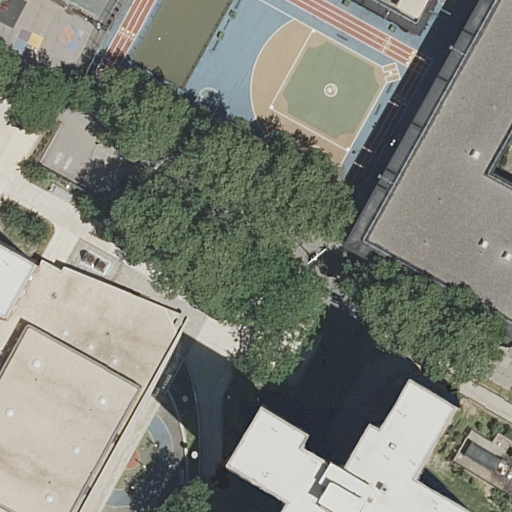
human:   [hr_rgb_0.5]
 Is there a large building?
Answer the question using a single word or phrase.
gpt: no

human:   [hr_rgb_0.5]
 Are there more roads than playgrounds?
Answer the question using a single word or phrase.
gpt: no

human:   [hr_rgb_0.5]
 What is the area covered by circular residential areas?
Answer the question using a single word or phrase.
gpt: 0m2

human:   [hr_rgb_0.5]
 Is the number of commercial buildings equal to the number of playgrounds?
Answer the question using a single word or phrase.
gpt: no

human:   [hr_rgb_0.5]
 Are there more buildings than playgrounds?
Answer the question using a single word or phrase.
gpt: yes

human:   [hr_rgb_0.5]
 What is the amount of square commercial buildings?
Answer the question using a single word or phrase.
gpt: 0

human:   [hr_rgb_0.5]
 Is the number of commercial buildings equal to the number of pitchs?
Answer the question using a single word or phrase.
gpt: no

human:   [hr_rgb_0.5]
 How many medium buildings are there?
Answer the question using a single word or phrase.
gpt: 3

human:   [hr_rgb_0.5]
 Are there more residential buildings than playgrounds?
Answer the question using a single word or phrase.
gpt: yes

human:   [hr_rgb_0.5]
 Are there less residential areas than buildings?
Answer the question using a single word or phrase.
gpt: yes

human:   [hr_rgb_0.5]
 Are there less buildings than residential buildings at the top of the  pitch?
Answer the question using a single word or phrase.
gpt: no

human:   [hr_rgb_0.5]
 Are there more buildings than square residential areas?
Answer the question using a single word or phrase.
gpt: yes

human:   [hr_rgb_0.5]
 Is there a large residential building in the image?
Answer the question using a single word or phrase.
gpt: no

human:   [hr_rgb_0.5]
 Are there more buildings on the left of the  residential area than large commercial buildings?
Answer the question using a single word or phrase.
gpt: no

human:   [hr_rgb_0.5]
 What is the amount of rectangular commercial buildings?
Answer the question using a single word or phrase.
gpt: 0

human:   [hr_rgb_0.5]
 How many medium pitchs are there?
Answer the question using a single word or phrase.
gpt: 0

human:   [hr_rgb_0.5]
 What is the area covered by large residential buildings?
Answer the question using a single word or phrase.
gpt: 0m2

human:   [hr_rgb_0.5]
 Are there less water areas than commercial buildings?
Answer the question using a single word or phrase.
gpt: no

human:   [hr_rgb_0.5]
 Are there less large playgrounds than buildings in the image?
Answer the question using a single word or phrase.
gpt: yes

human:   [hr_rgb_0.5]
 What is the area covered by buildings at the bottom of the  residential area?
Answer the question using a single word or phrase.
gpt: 994m2

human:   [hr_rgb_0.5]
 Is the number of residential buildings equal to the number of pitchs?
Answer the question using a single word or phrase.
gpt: no

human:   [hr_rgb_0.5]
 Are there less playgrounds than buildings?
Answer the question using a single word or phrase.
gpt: yes

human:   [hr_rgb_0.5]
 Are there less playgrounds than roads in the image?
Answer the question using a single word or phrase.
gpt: no

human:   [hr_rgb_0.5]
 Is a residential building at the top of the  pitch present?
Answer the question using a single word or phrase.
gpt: no

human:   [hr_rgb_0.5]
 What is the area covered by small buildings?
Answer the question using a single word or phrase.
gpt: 58m2

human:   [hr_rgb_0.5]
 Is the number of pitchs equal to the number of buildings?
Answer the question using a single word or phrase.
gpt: no

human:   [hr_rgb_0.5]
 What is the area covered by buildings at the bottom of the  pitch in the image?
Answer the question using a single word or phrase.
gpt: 659m2

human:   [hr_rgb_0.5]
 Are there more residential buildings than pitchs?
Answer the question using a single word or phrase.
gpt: yes

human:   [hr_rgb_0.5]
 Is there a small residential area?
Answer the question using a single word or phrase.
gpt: no

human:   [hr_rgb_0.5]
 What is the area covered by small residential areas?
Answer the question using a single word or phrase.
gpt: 0m2

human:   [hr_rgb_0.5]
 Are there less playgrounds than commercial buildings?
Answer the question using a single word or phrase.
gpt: no

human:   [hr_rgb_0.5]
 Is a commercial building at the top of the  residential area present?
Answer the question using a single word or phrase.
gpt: no

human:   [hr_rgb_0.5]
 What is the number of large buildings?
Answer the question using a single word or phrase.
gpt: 0

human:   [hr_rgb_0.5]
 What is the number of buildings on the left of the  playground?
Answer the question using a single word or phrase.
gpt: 0

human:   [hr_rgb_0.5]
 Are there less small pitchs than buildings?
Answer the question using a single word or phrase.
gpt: yes

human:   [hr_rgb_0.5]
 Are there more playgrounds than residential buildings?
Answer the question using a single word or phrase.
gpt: no